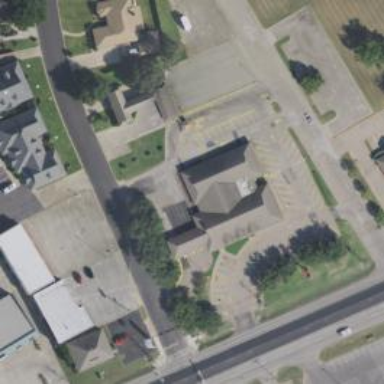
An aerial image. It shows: Commercial building that serves as bank.